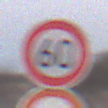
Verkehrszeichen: Geschwindigkeit60
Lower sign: Ueberholverbot
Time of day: SunriseSunset
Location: Outdoor (Nature)
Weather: Clear
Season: NotSpecified
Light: Natural